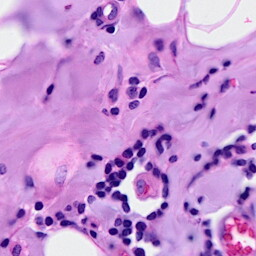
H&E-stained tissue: Breast